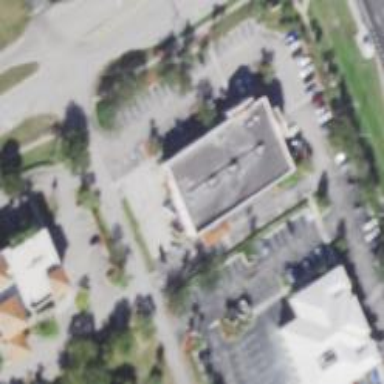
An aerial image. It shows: Retail building.